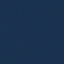
Land use / land cover: SeaLake